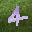
Label: 4